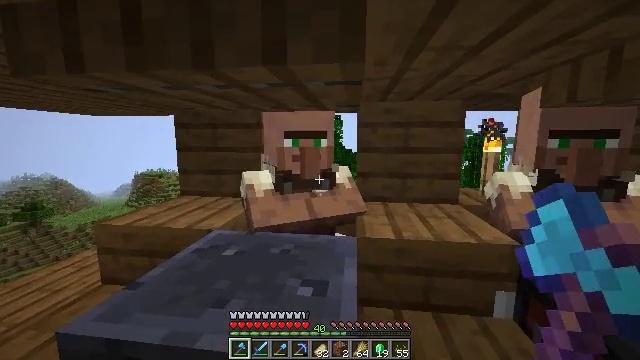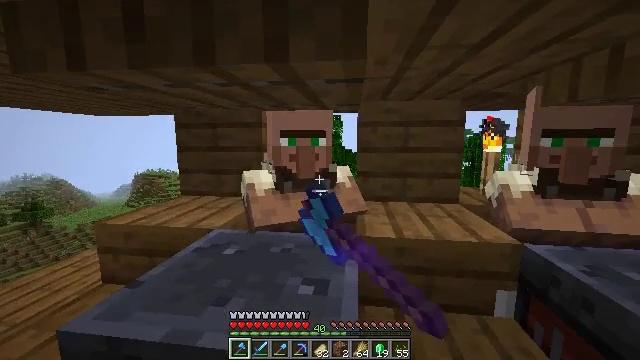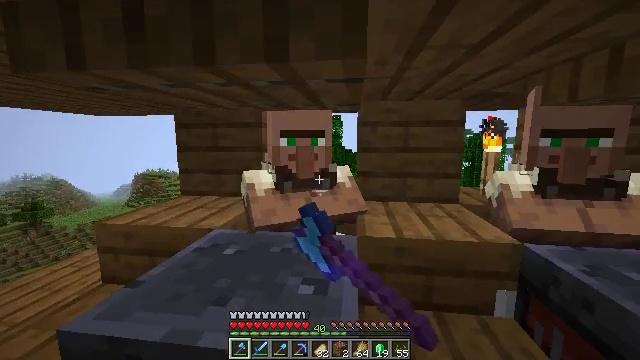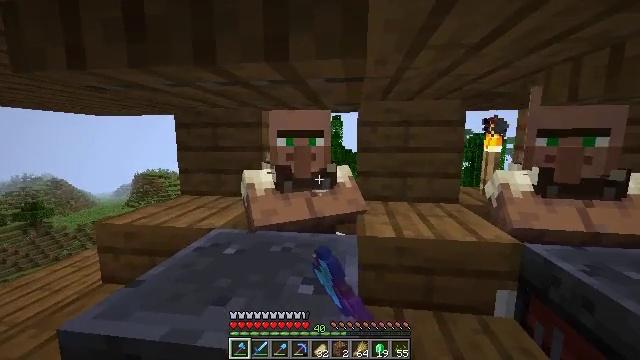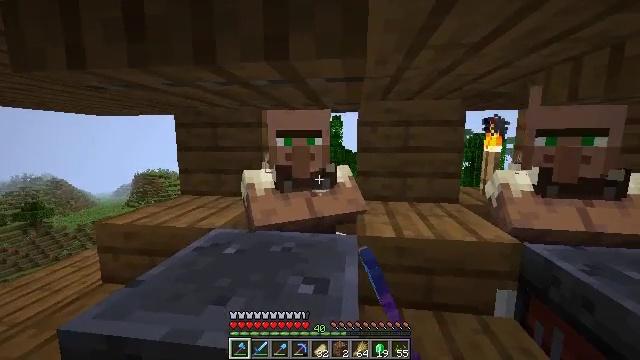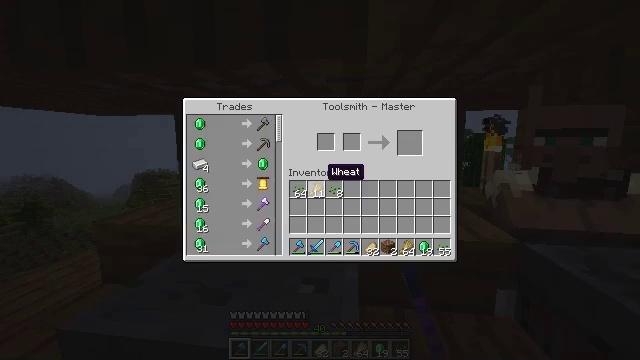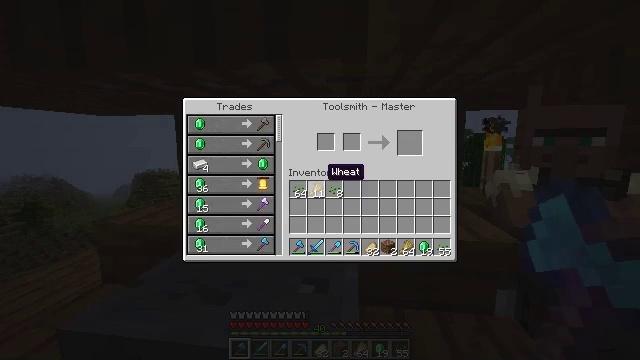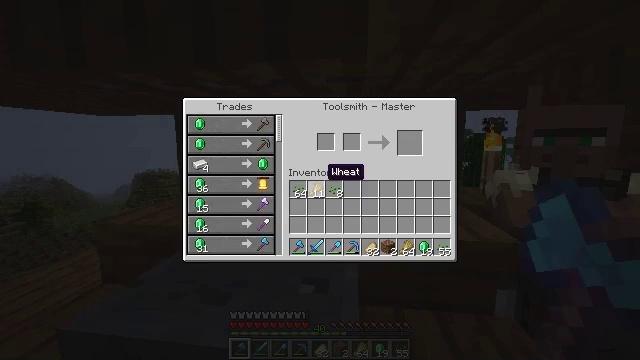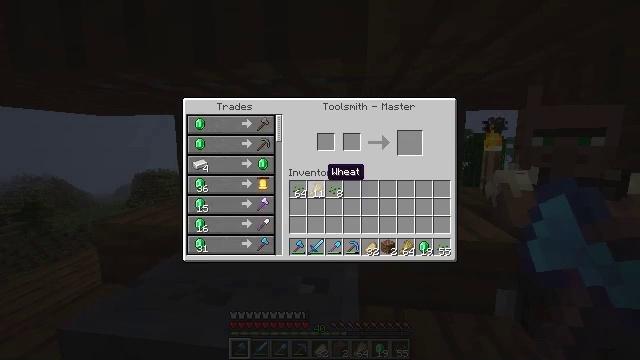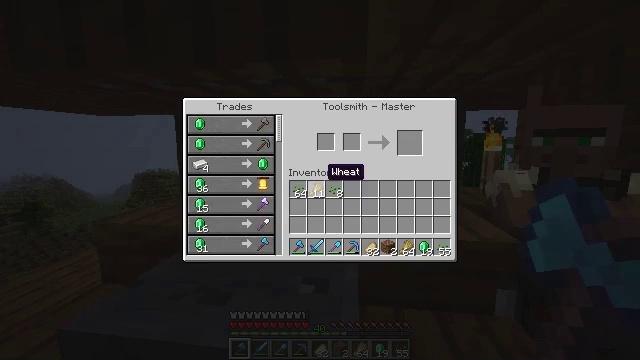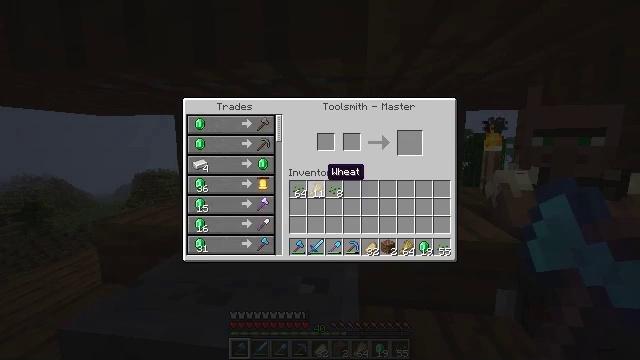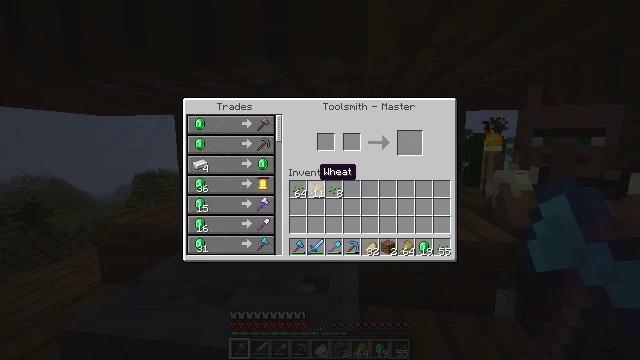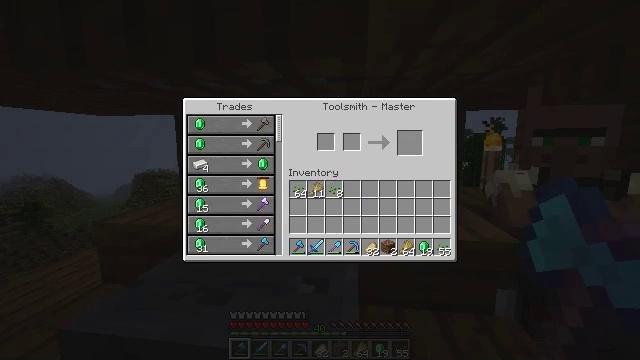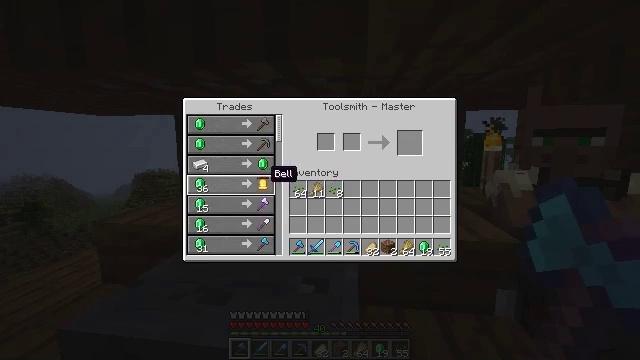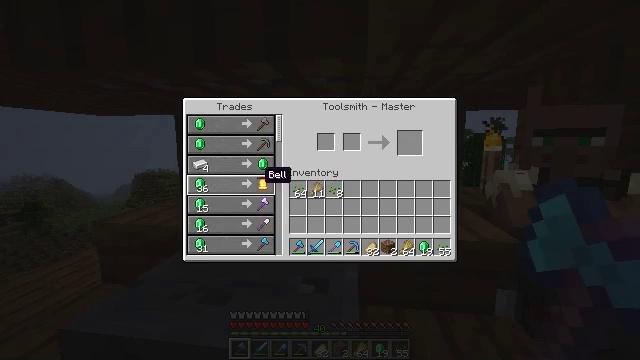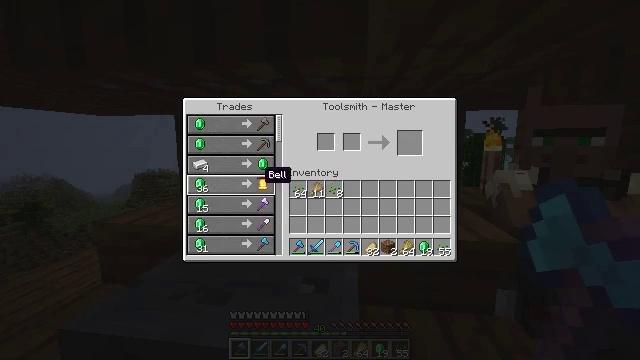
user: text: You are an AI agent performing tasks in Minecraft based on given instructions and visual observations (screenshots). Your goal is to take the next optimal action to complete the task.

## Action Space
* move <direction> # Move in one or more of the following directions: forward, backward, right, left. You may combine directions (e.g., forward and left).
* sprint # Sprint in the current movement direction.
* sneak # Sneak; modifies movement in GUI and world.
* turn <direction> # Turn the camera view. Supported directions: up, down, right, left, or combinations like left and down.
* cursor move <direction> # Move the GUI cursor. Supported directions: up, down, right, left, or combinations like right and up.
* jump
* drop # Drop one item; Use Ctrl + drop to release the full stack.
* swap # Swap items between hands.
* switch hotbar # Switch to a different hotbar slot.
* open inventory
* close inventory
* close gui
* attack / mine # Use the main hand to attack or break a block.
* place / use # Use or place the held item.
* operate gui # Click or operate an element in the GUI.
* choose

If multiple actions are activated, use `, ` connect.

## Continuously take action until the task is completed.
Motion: motion action
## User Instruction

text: Obtain a diamond hoe by crafting it with specific materials.
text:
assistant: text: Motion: use / place
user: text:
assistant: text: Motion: use / place
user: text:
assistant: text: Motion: use / place
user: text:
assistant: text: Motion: no_op
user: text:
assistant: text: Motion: open gui
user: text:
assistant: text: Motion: no_op
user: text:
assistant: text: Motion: no_op
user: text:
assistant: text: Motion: no_op
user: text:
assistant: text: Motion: no_op
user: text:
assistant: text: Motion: no_op
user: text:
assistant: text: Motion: cursor move left
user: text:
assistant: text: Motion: cursor move left
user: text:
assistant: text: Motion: cursor move left
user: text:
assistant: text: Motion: no_op
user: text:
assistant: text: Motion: no_op
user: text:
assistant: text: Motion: no_op
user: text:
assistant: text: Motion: no_op
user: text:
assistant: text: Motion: no_op
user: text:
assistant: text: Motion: no_op
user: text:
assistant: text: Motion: no_op
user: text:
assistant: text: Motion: no_op
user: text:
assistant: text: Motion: no_op
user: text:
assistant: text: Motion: cursor move down
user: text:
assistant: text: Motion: no_op
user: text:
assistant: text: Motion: no_op
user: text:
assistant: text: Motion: no_op
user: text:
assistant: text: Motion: no_op
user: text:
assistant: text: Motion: no_op
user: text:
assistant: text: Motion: no_op
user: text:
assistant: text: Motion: no_op